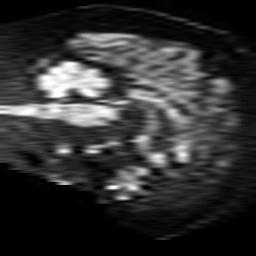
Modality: TRACE
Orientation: sagittal
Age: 66
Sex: male
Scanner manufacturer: philips
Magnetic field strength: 1.5 T
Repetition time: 3.689 s
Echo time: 0.09411 s